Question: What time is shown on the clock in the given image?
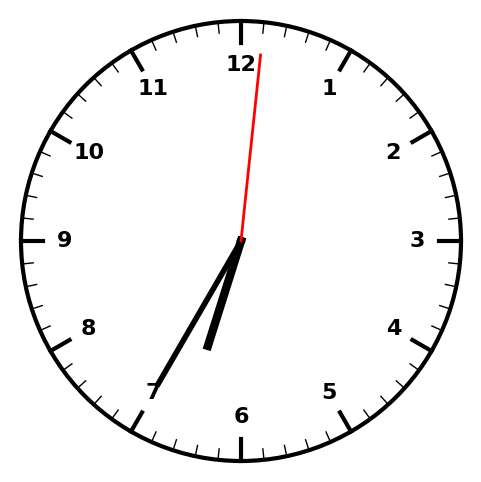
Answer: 06:35:01